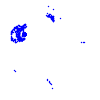
Particle: electron